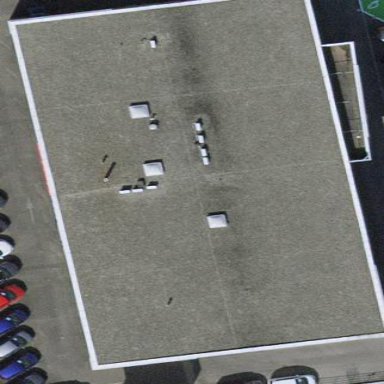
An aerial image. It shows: Building housing car shop.